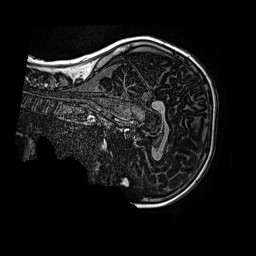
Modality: MP2RAGE
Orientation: sagittal
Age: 11
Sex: male
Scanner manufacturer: siemens
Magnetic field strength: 3 T
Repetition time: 4 s
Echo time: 0.00299 s